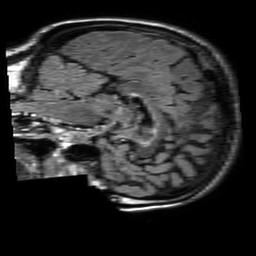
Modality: FLAIR
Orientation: sagittal
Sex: female
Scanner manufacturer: philips
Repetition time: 11 s
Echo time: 0.125 s